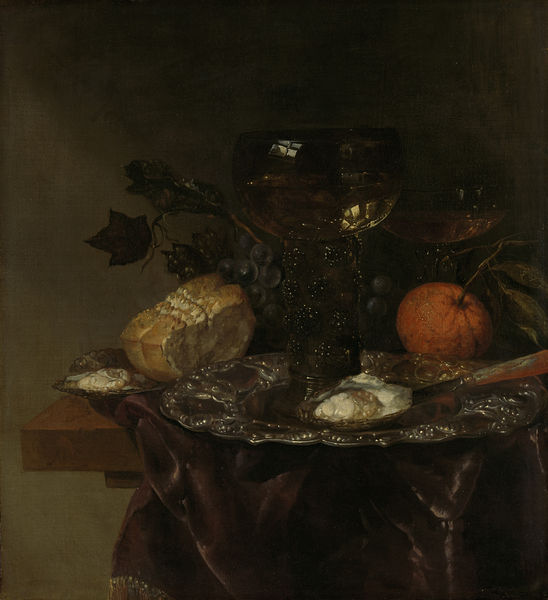
Titel: Stilleven
Künstler: Abraham Hendricksz. van Beyeren
Standort: Amsterdam
Institution: Rijksmuseum
Schlagwörter: gemälde, gelb, glas, orange, tisch, obst, messer, samt, schale, teller, tischdecke, tischtuch, gold, kelch, decke, kürbis, stilleben, trauben, apfel, essen, löffel, wein, brot, weinglas, römer, weintrauben, käse, pokal, traube, rebe, löffeö